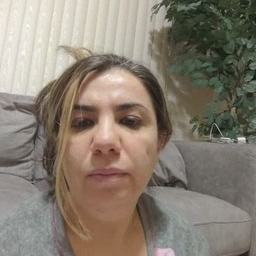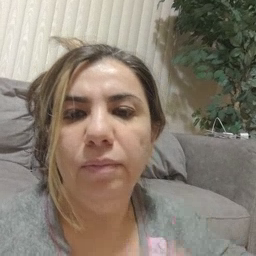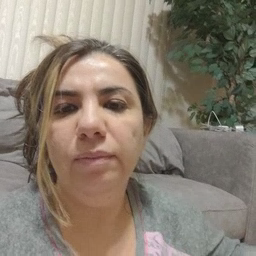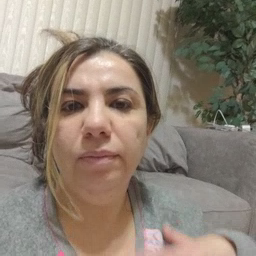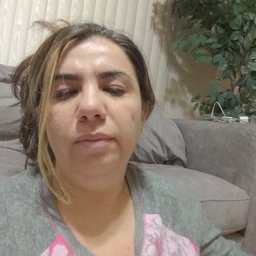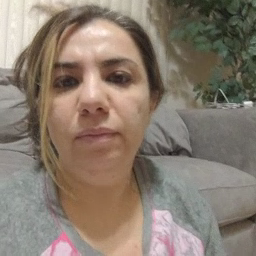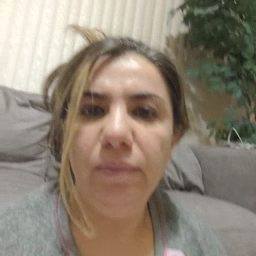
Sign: shirt